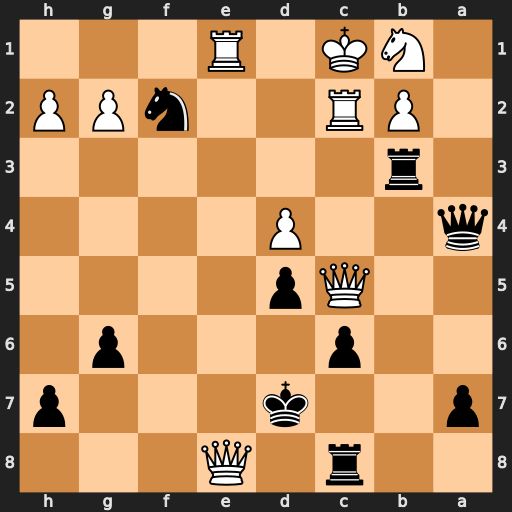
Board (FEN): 2r1Q3/p2k3p/2p3p1/2Qp4/q2P4/1r6/1PR2nPP/1NK1R3
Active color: b
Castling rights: -
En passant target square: -
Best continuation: Rxe8 Re7+ Rxe7 Qxe7+ Kxe7